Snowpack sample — Buffalo Mountain, Silverthorne, Colorado, USA (2/22/26, 2:02 PM MST)
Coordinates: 39.622, -106.113
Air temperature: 33 °F
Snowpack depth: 63 cm
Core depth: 50 cm
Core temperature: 26.6 °F
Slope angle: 11°, slope face: 116°
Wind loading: low
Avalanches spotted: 0
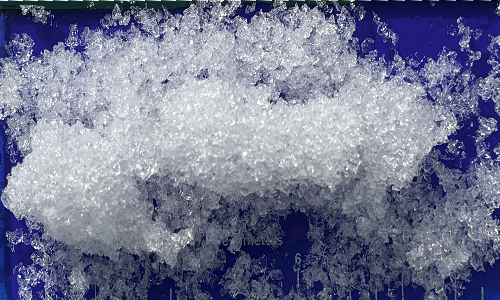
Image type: core
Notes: In a firebreak similar to site 1, minimal wind loading with no spotted avalanches (not many faces in view though)